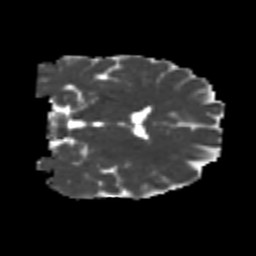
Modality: MD
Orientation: coronal
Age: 25
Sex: male
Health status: healthy
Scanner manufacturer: ge
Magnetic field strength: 3 T
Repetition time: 11 s
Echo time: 0.072 s